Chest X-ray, PA view. Patient: 12 years old, sex F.
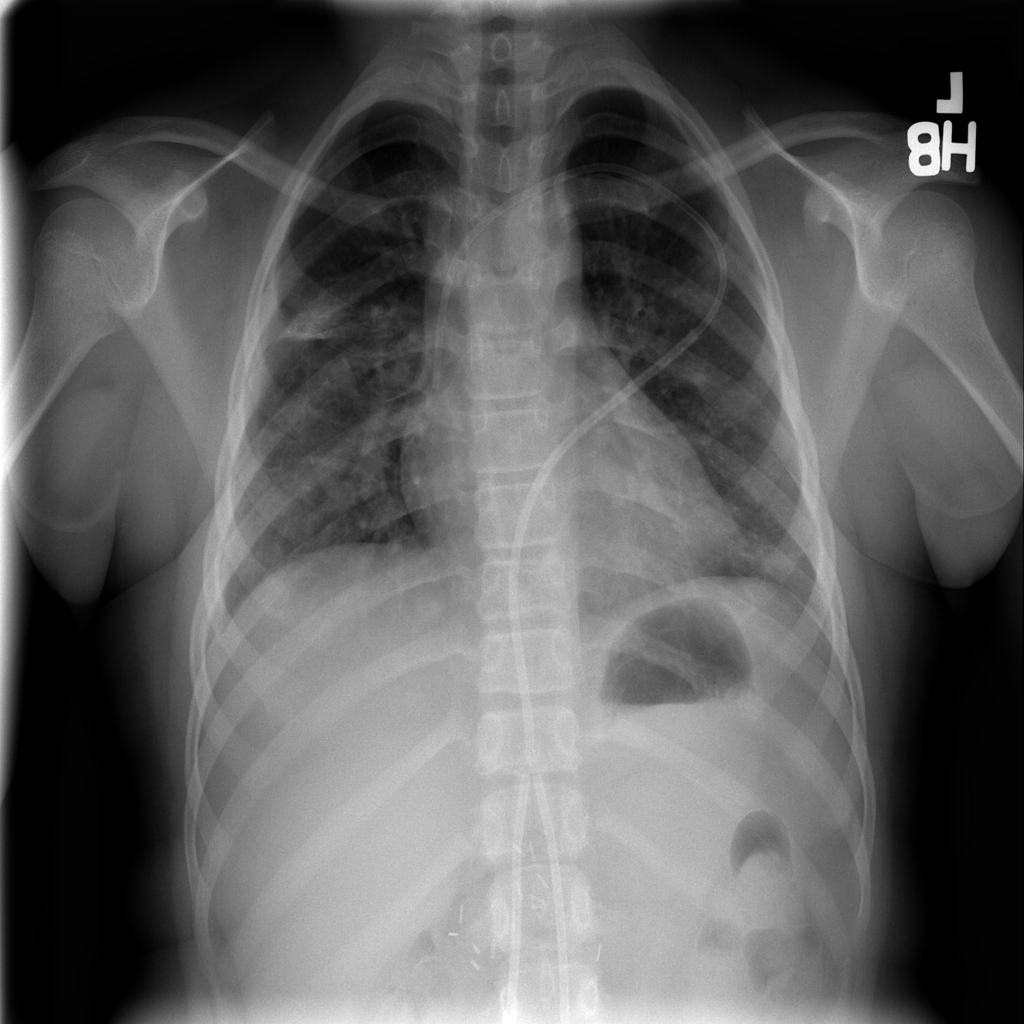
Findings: Pleural_Thickening